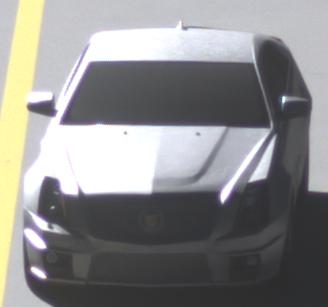
Make: Cadillac
Model: CTS-V
Detailed model: CTS-V (II) Limousine
Model produced from: 2008/11
Model produced until: 2010/12
Doors: 4
Color: white
Road condition: dry road
Daytime: morning or afternoon
Contrast: high contrast